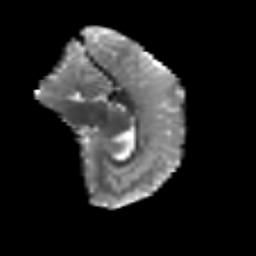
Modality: T2w
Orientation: sagittal
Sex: female
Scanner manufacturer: siemens
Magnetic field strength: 3 T
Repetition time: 5 s
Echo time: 0.071 s